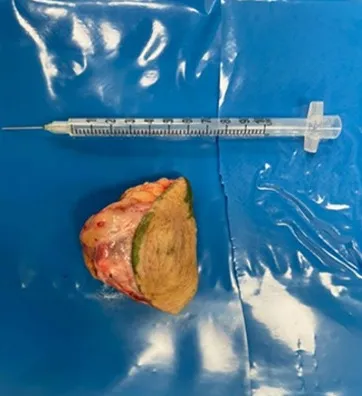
A, B) macroscopic appearance after total removal of pilomatricoma.
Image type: medical_photograph (other_medical_photograph)